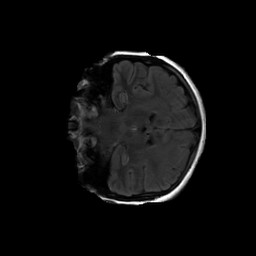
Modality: FLAIR
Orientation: coronal
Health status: ill
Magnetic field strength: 3 T